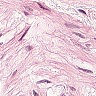
Metastatic tissue present: no